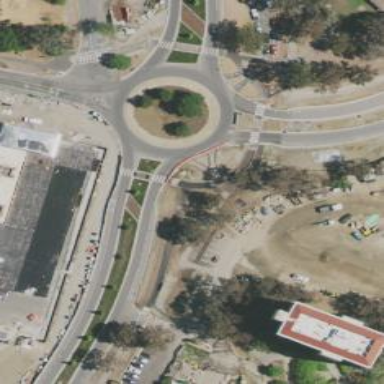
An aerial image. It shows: Roundabout at tertiary road junction.